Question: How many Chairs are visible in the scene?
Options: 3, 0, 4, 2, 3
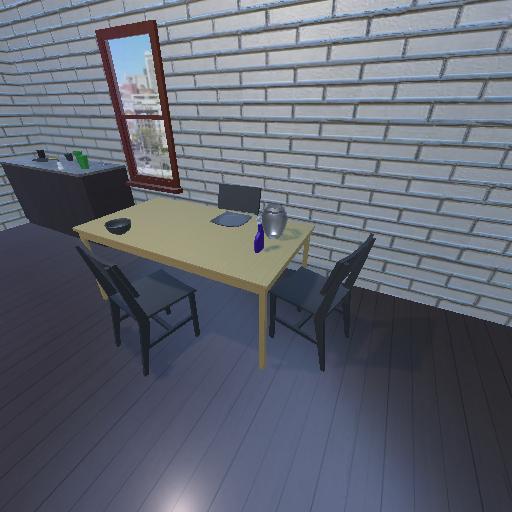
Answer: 3